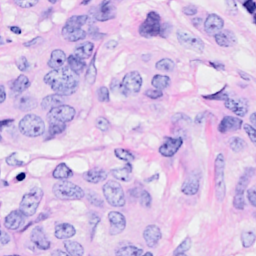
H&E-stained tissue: Breast